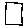
Label: square